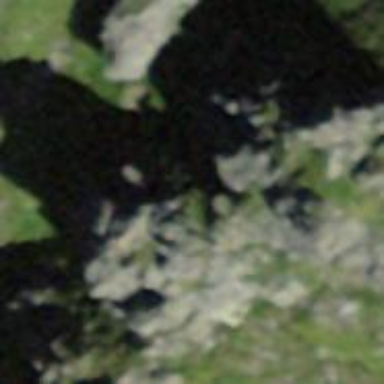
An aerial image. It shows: Natural cliff.